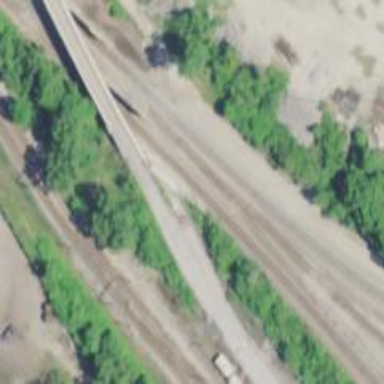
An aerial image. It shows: Railway siding with rails.